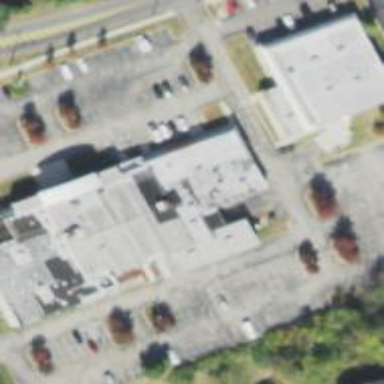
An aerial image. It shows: Retail building.